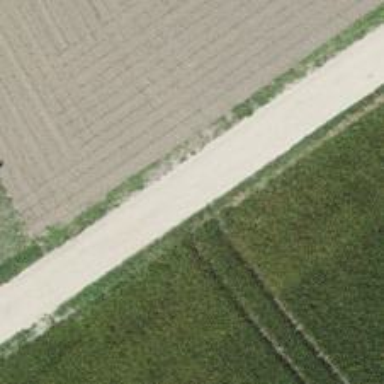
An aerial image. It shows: Unpaved track road.